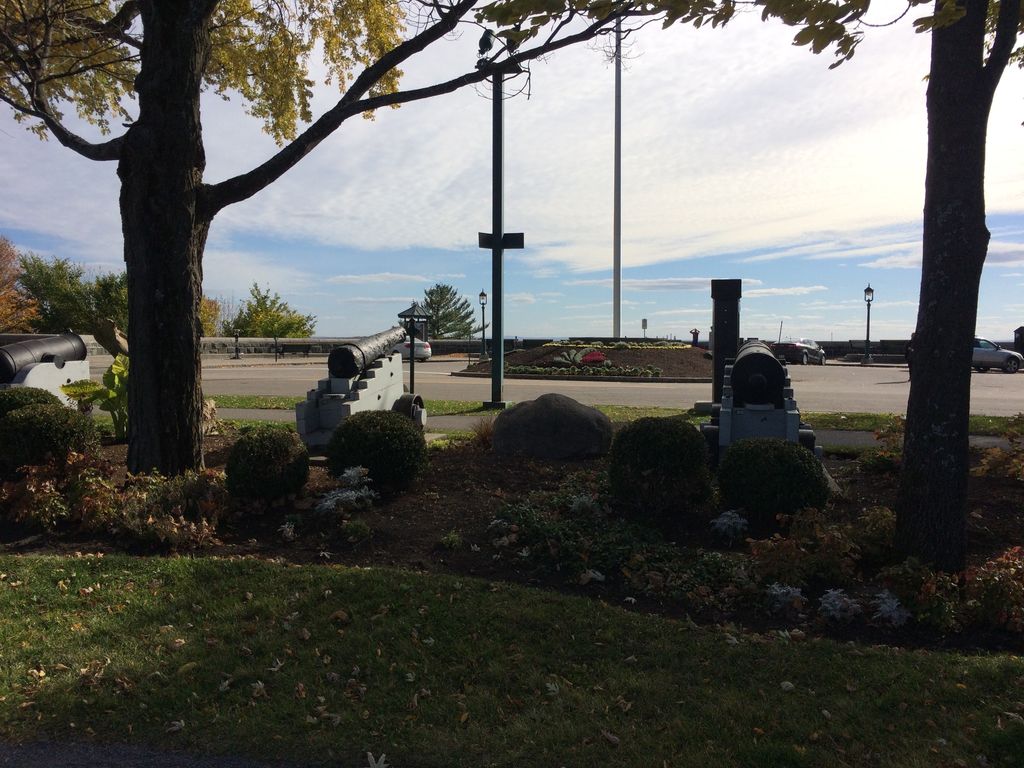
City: quebec_city